Question: I am trying to recreate a table element using inline blocks of fixed width, and I am suffering an apparently inconsistent behavior from the browsers (Chrome and IE) in spacing elements.
Here is an image of the problem:

the problem is that the first in the top two rows (which should act as headers and are part of the static HTML of the page) the 'span' get a strange spacing on the right - as you can read below from the CSS there is a margin of 0 declared (this is obviously a WIP, some 'span' should just be replaced by 'div's etc. so pls bear with me.).
If I instead add dynamically the rows at run time through Javascript, I get the two rows below - which is the expected behavior. In blue you can find the container of these rows - 100% of the 'div' element including all of this.
Ther reason I am using this approach instead of a normal table is that I want to have the dynamic data rows scrollable, which is not achieveable in a neat way with a 'table'.
Here is the HTML:
'''
<span class="cssTRC">
<span>
<span>Day</span>
<span>Loc</span>
<span>Nagare</span>
<span>Pcs</span>
<span>Packs</span>
</span>
<span>
<span>Thu 30 Aug</span>
<span>E5-1</span>
<span>{only DI}</span>
<span>480</span>
<span>1</span>
</span>
</span>
<span id="ctblrcOrdHist" class="cssTRC">
<span>
<span>Thu 30 Aug</span>
<span>E5-1</span>
<span>DI</span>
<span>480</span>
<span>1</span>
</span>
<span>
<span>Thu 30 Aug</span>
<span>KE-1</span>
<span>DI</span>
<span>500</span>
<span>1</span>
</span>
</span>
'''
and the CSS, defined as follows:
'''
.cssTH>span>span,.cssTRC>span>span
{
display:inline-block;
text-overflow:ellipsis;
white-space:nowrap;
overflow:hidden;
font-size:1em;
box-sizing:border-box;
width:5em;
padding:0.2em;
margin:0;
border:0 solid red/*#E8EEF4;*/;
border-width:0 0 1px 1px;
}
.cssTH>span, .cssTRC>span
{
display:block;
}
.cssTRC
{
border:0 solid #E8EEF4;
border-width:1px 1px 0 0 ;
display:block;
/*max-height:200px;
overflow-y:auto;*/
box-sizing:content-box;
}
'''
The question is obviously how I can get the expected behavior for the first two rows without adding the pseudo-header at run time (which sounds horrible).
I write down the solution I consider more handy so that this can work also as a small example of basic CSS table layout, in case someone might need it:
'''
<div>
<span>Day</span
><span>Loc</span
><span>Nagare</span
><span>Pcs</span
><span>Packs</span>
</div>
'''
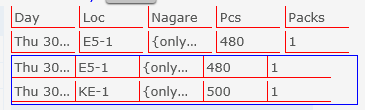
Answer: The problem cause by whitespace between your spans - <URL>
I've used the 'float' fix in this example. For more ways of fixing this issue you can take a look <URL>